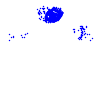
Particle: electron